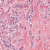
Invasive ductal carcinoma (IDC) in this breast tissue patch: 1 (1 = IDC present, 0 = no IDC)